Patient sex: M
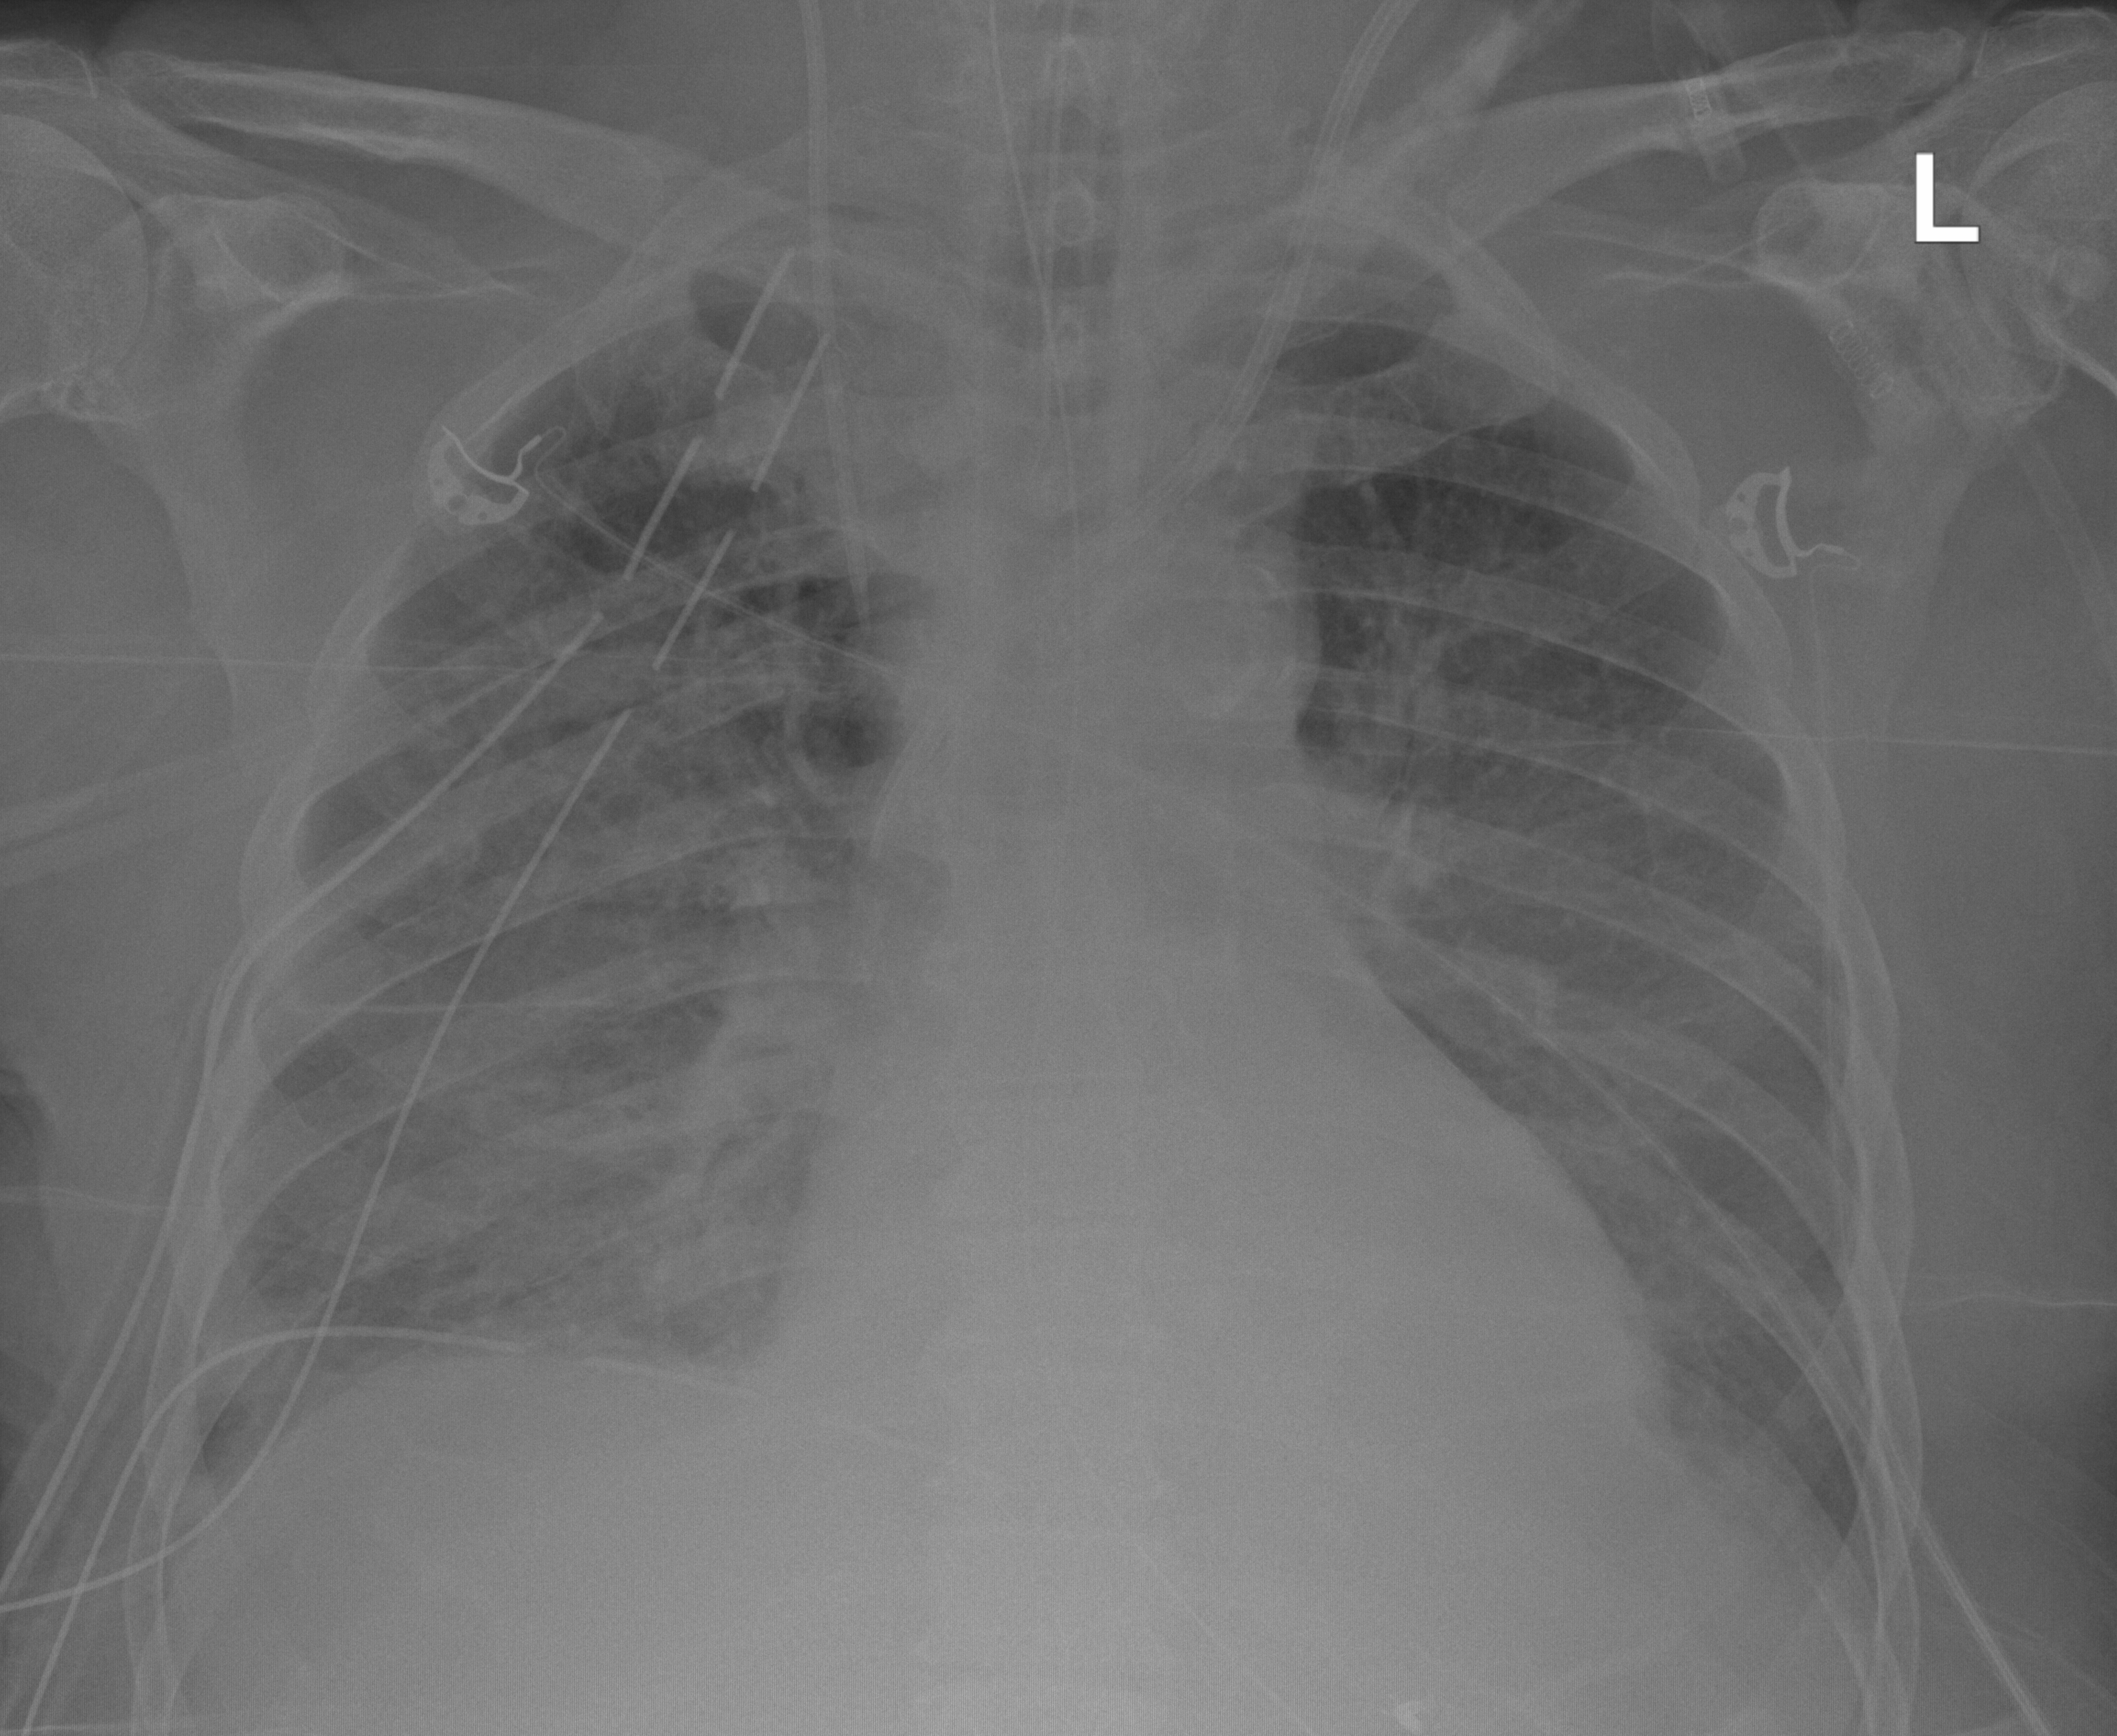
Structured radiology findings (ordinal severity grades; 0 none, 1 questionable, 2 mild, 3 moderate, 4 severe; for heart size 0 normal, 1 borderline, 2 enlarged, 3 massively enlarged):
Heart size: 0
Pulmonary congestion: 2
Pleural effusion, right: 1
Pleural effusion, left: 1
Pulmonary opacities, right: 2
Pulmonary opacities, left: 2
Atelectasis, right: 1
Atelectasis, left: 0